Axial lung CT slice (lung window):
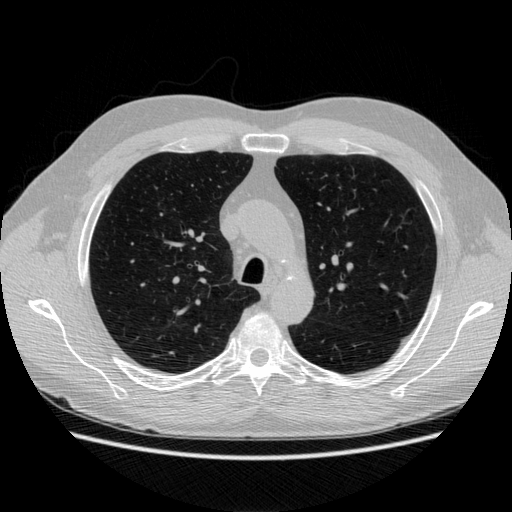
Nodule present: no